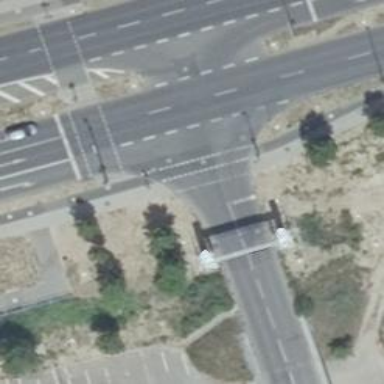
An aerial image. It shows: Road with traffic signals at the crossing.